Field crop: maize
Growth stage: 2
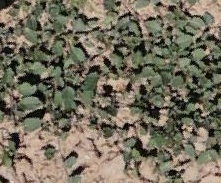
Species: convolvulus